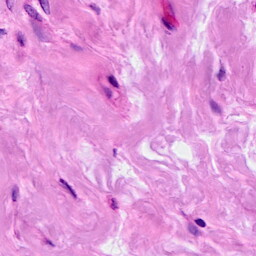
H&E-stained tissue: Breast